Field crop: maize
Growth stage: 1
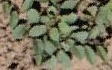
Species: convolvulus